Question: To "turn on" or "activate" the automation libraries for a SWF, a valid Flash Builder Pro license key needs to be compiled into the SWF. If you don't compile your SWF with a valid FB Pro license, you'll end up seeing a "License not present. With the trial version only limited records are allowed" error:

: I have a licensed version of Flash Builder 4.5 and I'm using Flex SDK 4.1. Watch what happens in the following examples:
Example #1 - Building my project using a licensed version of Flash Builder 4.5 with (<URL> FAILS to "turn on" the automation libraries. See Test41 project.
- <URL>
Example #2 - Building my project using a licensed version of Flash Builder 4.5 with (comes preinstalled with Flash Builder 4.5) SUCCEEDS to "turn on" the automation libraries. See Test45 project.
- <URL>
Two different results. Hmmm, maybe that has something to do with my REAL problem:
: My SWF is not being compiled directly by Flash Builder but rather by ANT using the MXMLC and COMPC compilers found in the 4.1 SDK. These compilers "read" the flex-config.xml file.
So, inside flex-config.xml I've added this:
'''
<licenses>
<license>
<product>flashbuilder45</product>
<serial-number>xxxx-xxxx-xxxx-xxxx-xxxx-xxxx</serial-number> <!-- this is my 4.5 license key -->
</license>
</licenses>
'''
That didn't work. So I tried the "derived" serial number as discussed here (search for the word "derived"): <URL>
'''
<licenses>
<license>
<product>flashbuilder45</product>
<serial-number>xxxxxxxxxxxxxxxxxxxxxxxx</serial-number> <!-- "Derived" sn number found in license.properties file -->
</license>
</licenses>
'''
That didn't work either.... My guess is that I'm using a 4.5 serial number against a 4.1 SDK...and that's no good.
Besides upgrading my SDK to 4.5, anyone have any ideas what I can do to "activate" my SWF to handle automation using a Flash Builder 4.5 license, ANT, the 4.1 SDK compilers and flex-config.xml?
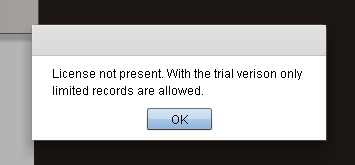
Answer: :
I eluded to this in my question.
If you're using the and you want to "activate" your SWF for automation, charting, etc. Then you have to do this:
-
OR
- Compile your SWF using ANT, MXMLC, COMPC, flex-config and add this to flex-config:<licenses>
<license>
<product></product>
<serial-number>xxxx-xxxx-xxxx-xxxx-xxxx-xxxx</serial-number> <!-- -->
</license>
</licenses>
If you only have a FB 4.5 license key and you're using SDK 4.1, I guess you have no choice but to upgrade to SDK 4.5+.